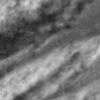
Label: no_change